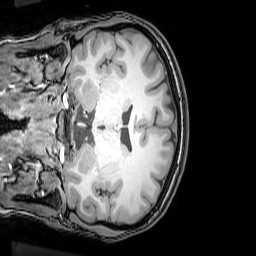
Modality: T1w
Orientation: coronal
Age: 22
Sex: female
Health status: healthy
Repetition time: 0.081 s
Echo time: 0.037 s